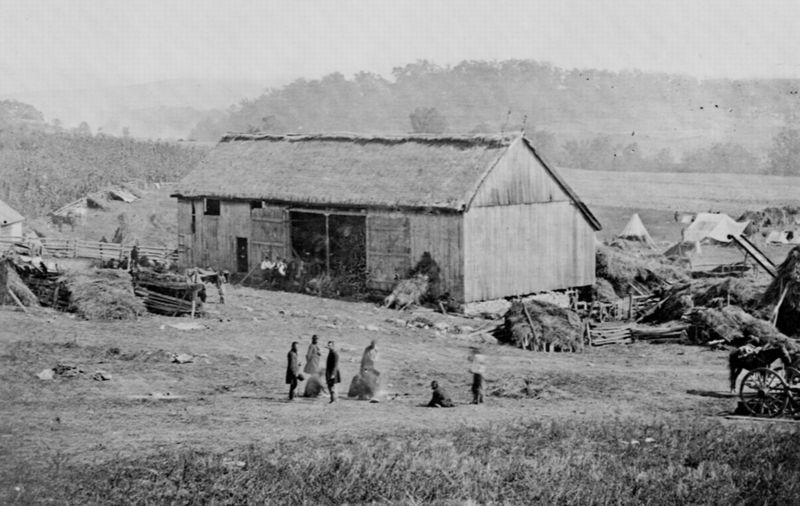
Titel: Smith's Farm bei Antietam
Künstler: Mathew B. Brady
Schlagwörter: baum, gruppe, himmel, mann, weiß, bäume, frauen, landschaft, menschen, frau, grau, holz, kleid, männer, schwarz, stroh, dach, gebäude, gras, haus, rasen, tier, tiere, wiese, zaun, leute, mensch, feld, felder, hügel, weide, hütte, wiesen, land, kind, wald, bauern, boot, kinder, pferd, schuppen, sommer, ernte, heu, heuernte, trocken, berge, hitze, dunst, nebel, bauernhof, hof, zäune, kutsche, arbeiter, rad, wagen, krieg, people, soldiers, white, black, old, maid, servant, bauer, tor, foto, fotografie, photographie, eingang, offen, scheune, strohdach, alpen, heuhaufen, schwarz-weiß, wld, photo, wood, holzhütte, horses, sky, building, hills, house, landscape, stall, landwirtschaft, schwaru, stapel, forest, grass, black and white, children, zelt, meadow, heuschober, fuhrwerk, landarbeiter, heuballen, schober, hausrat, farm, horse, wagon, dorfleben, humans, totale, ballen, poor, tipi, photograph, barn, hay, civil war, countryside, photp, farming, 19. jahrhundert, 19th century, sw, +tor, 1900, g, 1930s, landwirtschaft scheune, klod monet, dorothea lange